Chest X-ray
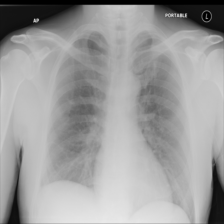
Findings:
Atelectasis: negative
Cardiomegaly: negative
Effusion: negative
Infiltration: negative
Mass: negative
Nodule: negative
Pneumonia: negative
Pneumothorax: negative
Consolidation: negative
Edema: negative
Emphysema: negative
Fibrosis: negative
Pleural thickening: negative
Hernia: negative